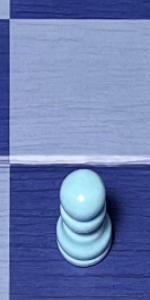
Label: Pawn_White